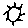
Label: sun